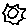
Label: sun